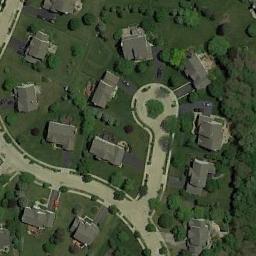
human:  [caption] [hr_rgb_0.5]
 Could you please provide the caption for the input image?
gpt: Many buildings are in medium residential area .

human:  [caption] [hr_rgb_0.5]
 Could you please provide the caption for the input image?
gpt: The medium residential area has some neatly arranged houses and trees on the grass and some roads go through the medium residential area .

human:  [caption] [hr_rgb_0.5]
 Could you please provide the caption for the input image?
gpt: There are few houses in medium - sized areas .

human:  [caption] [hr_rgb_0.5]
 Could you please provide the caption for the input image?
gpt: The medium residential is on the grass next to some trees and road .

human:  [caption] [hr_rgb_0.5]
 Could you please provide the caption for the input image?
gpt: There are some brown buildings on green lawns on the medium residential area .